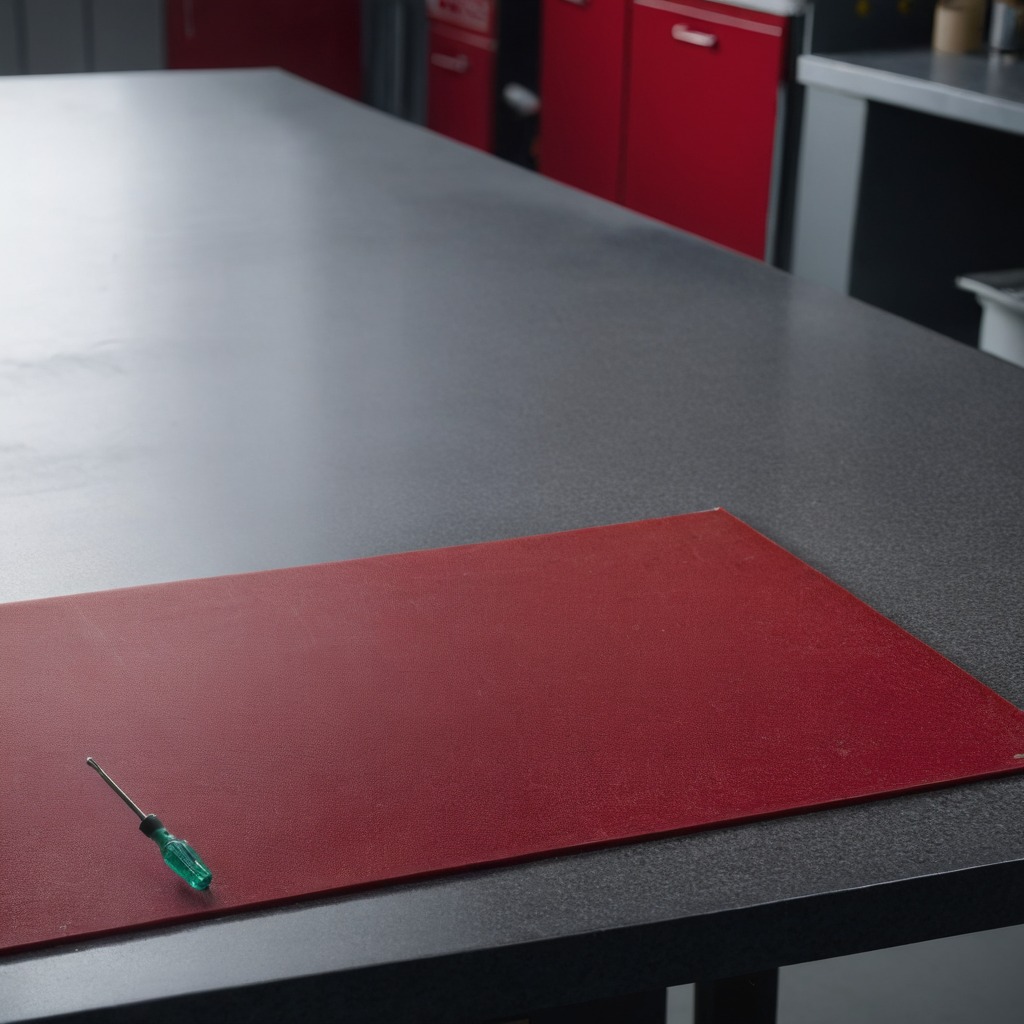
A screwdriver lying on the tabletop